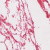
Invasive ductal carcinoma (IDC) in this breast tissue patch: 0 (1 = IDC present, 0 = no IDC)